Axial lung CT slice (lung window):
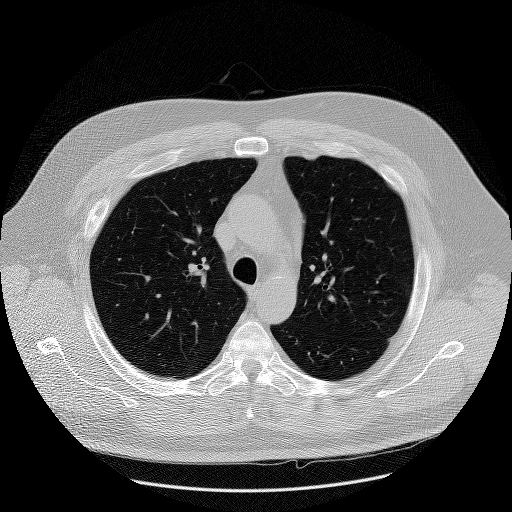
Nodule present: no